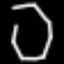
Label: octagon